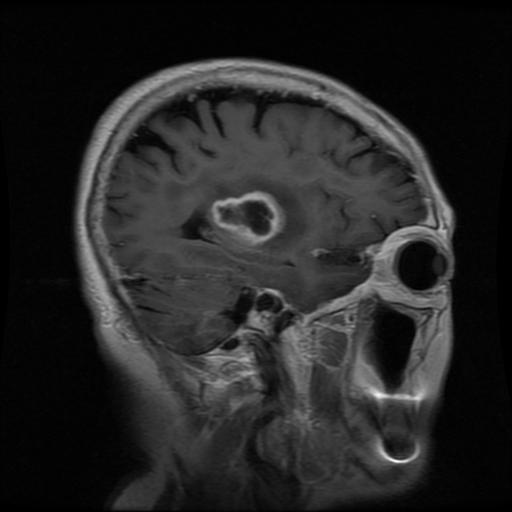
Label: glioma